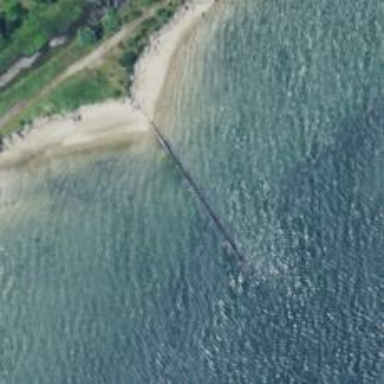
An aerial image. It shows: Breakwater structure.